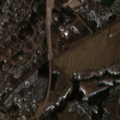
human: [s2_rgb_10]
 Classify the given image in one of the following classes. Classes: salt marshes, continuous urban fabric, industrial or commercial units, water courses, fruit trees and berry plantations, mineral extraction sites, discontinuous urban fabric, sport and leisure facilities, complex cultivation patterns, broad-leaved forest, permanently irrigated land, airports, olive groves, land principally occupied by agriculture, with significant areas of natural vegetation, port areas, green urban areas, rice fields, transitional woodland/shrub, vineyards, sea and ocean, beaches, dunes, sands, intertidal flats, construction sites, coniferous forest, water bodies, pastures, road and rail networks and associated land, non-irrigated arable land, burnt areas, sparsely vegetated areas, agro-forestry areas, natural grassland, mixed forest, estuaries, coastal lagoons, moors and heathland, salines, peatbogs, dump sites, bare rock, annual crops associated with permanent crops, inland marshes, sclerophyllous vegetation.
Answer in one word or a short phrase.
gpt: discontinuous urban fabric, industrial or commercial units, non-irrigated arable land, land principally occupied by agriculture, with significant areas of natural vegetation, broad-leaved forest, mixed forest